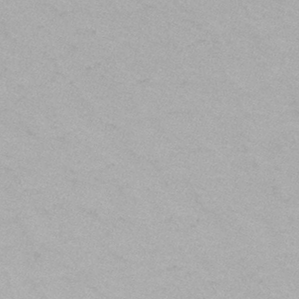
Label: frost